Question:
This is how the solution partially looks like.
Since I am using the Onion Architecture in a Winforms environment, hence I have the UI, Infrastructure and Core layers. All the layers are loosely coupled using Dependency Injection. What I want to achieve is that whenever a form from e.g. Accounts Forms (Class Library) is loaded, all the dependencies for that should be loaded in the UnityContainer i.e. types registered. These dependencies are interfaces and implementations present in Core and Infrastructure projects.
My confusion is that where should I write the code to register dependencies? What would be the Composition Root for this application? Please note that forms from e.g. Accounts Forms, HR Forms, etc are all loaded using reflection in the Main Windows application which references only the Base Forms Project.
Here is how I am executing the wireup code when the assembly is loaded:
'''
Dim assemb As System.Reflection.Assembly
...
...
If assemb IsNot Nothing Then
Dim type As Type = GetType(IDependencyWiring)
Dim modules As List(Of Type) = assemb.GetTypes().Where(Function(p) type.IsAssignableFrom(p) AndAlso p.IsClass).ToList()
For Each [module] As Type In modules
Dim argTypes As Type() = New Type() {}
Dim cInfo As ConstructorInfo = [module].GetConstructor(argTypes)
Dim dependencyWiringModule As IDependencyWiring = DirectCast(cInfo.Invoke(Nothing), IDependencyWiring)
dependencyWiringModule.WireUp()
Next
End If
'''
Here's is the Module having the WireUp method:
'''
Public Class AccountModule : Implements IDependencyWiring
Private Shared Container As IUnityContainer
Public Sub New()
Container = New UnityContainer()
End Sub
Public Sub WireUp() Implements IDependencyWiring.WireUp
Container.RegisterType(Of IInterface1, Class1)()
Container.RegisterType(Of IInterface2, Class2)()
Container.RegisterType(Of IInterface3, Class3)()
Container.RegisterType(Of IInterface4, Class4)()
End Sub
Public Shared Function Resolve(typeToResolve As Type) As Object
Return Container.Resolve(typeToResolve.GetType())()
End Function
End Class
'''
So my questions now are:
1. Is it the right approach to store the Container as Shared and use it to resolve dependencies via Resolve method?
2. There is a problem in the way I am encapsulating the Resolve behavior of the Container. What would be the right syntax for that? I don't want to reference Unity on each of the form to be able to call the Resolve method, so I am encapsulating that i my own Resolve method. In this way I could easily replace the AccountModule with another one if I want to change the IOC Container without having the change the container references everywhere.
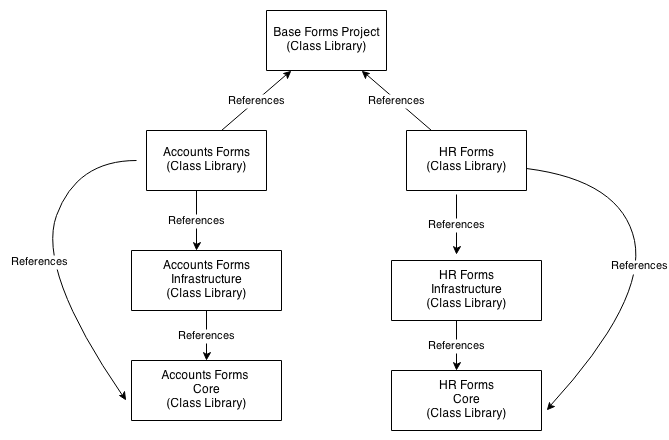
Answer: With this type of plug-in architecture you effectively end up with more than one composition root (of sorts). There will in all probability be some dependencies only your plug-in knows about and can wire up.
So part of your architecture should be the loading of the plug-ins. This probably happens somewhere in the main application in the wire-up bit (composition root) which would then give each plug-in the opportunity to perform wiring.
Since not all plug-ins may need wiring one could make that explicit by using a seperate interface:
'''
public interface IDependencyWiring
{
public void WireUp(IDependencyContainer container); // <-- changed to conform to update
}
'''
And then in the main composition root:
'''
foreach (var plugin in plugins)
{
var wiring = plugin as IDependencyWiring;
if (wiring != null)
{
wiring.WireUp(myContainer);
}
}
'''
I hope that makes sense.
:
Firstly I would use a safe cast. 'TryCast' in the VB.NET world. You could use dependency iversion to get rid of Unity from the actual plug-ins by using your own interface. Something like so:
'''
public interface IDependencyContainer
{
void Register(Type type);
void Register<T>();
void Resolve(Type type);
void Resolve<T>();
}
'''
Well, you would add what you need. Then pass in the reference to the container in the wire-up as I did up top 'public void WireUp(IContainer container);'.
The 'Resolve' behahiour somewhat problematic in that you seem to be headed in a direction. Try to get as much of the resolving done by the container by using constructor (or other) injection. Of course this works fine for components. For the ones I'd rather use a factory that receives an instance of the 'IDependencyContainer' (so that will also be registered), and it does the resolving (creation, really) for you.